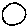
Label: circle